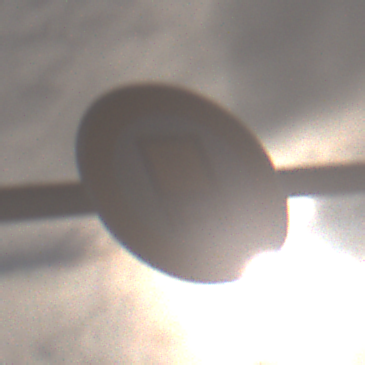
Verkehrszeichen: VerbotKennzeichnungspflichtigeKraftfahrzeugeGefaehrlicheGueter
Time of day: MorningAfternoon
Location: Outdoor (Nature)
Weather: PartlyCloudy
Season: Winter
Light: Natural